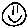
Label: smiley face